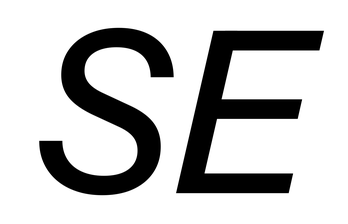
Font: InstrumentSans-Italic_Medium_Italic